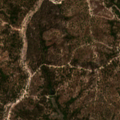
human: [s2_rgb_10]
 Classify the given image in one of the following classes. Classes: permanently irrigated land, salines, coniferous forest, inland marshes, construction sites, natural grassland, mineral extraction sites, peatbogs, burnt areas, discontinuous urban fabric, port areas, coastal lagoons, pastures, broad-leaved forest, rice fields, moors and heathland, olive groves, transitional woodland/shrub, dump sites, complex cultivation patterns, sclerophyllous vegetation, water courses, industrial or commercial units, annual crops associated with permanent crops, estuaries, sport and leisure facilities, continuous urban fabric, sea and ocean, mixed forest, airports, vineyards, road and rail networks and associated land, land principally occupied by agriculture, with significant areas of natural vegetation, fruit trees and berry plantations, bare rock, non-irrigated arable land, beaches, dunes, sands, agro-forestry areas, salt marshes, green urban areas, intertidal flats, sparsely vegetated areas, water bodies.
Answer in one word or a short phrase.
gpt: broad-leaved forest, coniferous forest, mixed forest